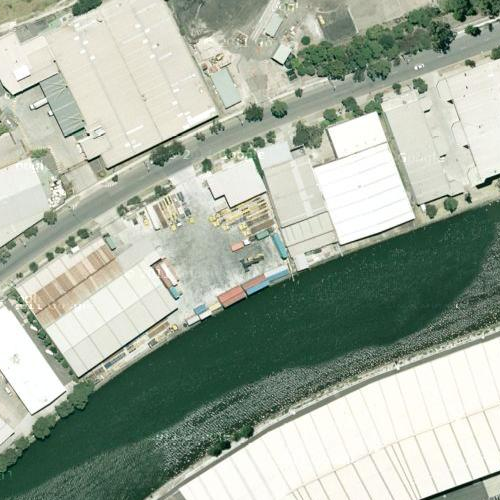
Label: sydney